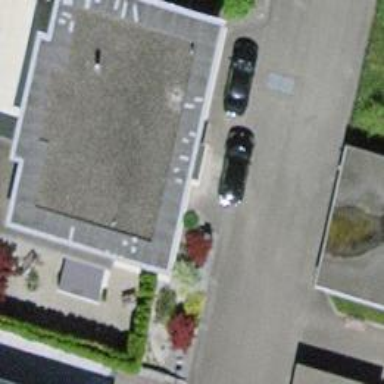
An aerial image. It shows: Building.